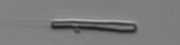
Label: fiber